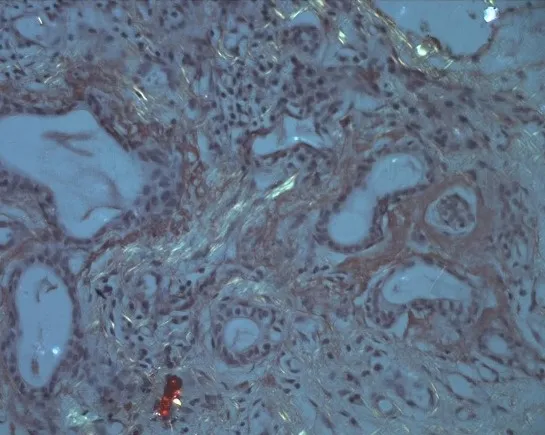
Irefringent amyloid deposits under polarized light.
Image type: pathology (congo_red)